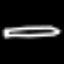
Label: pencil